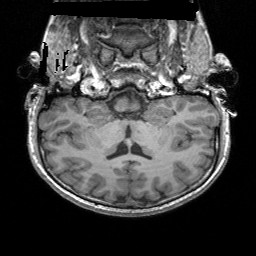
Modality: T1w
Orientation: sagittal